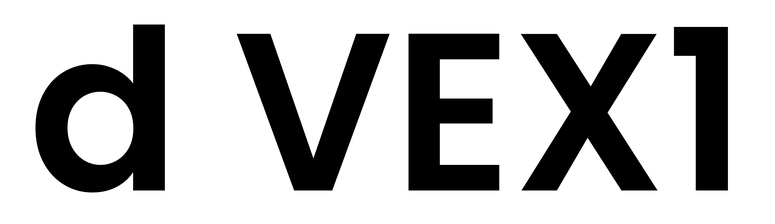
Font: Poppins-SemiBold